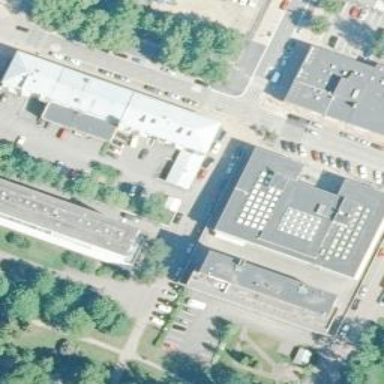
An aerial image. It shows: Retail building.